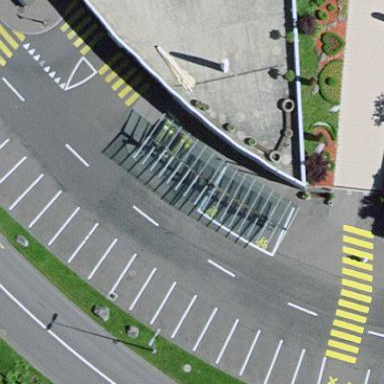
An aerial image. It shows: Bicycle parking area.